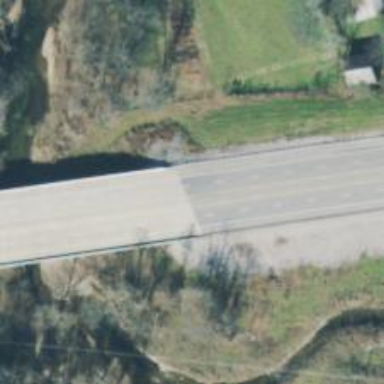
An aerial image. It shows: Trunk highway bridge passing over abandoned railway.